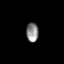
Tissue: prostate
Cell type: Endothelial cells
Senescence score: 0.8658
Nuclear area (px): 227
Mean DAPI intensity: 138.441